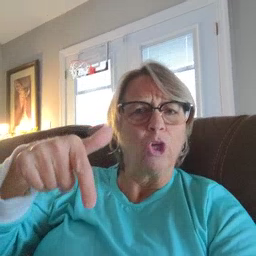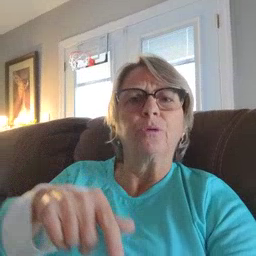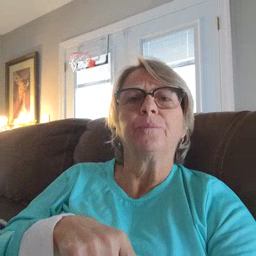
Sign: later